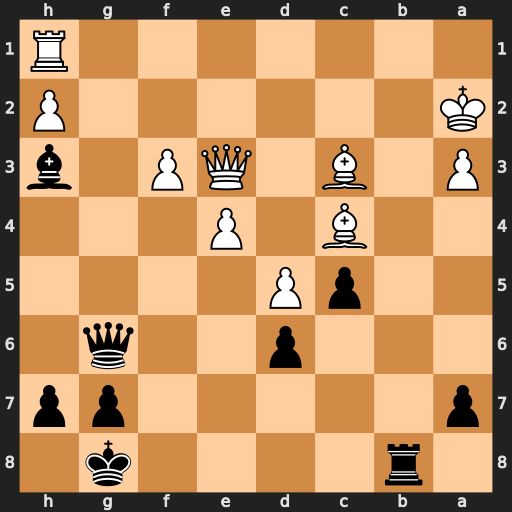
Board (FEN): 1r4k1/p5pp/3p2q1/2pP4/2B1P3/P1B1QP1b/K6P/7R
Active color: b
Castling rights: -
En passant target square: -
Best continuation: Qg2+ Qe2 Qxh1